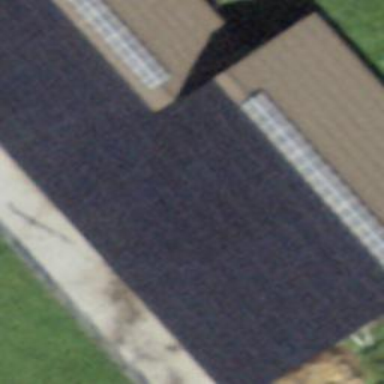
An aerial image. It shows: Rural barn.